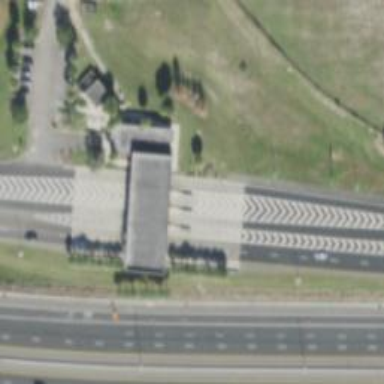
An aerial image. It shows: Toll gantry on the road.